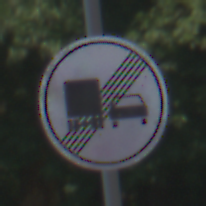
Verkehrszeichen: EndeUeberholverbotKraftfahrzeuge
Umgebung: Outdoor, Nature
Tageszeit: MorningAfternoon
Wetter: Clear
Licht: Natural
Jahreszeit: NotSpecified
Kontrast: HighContrast